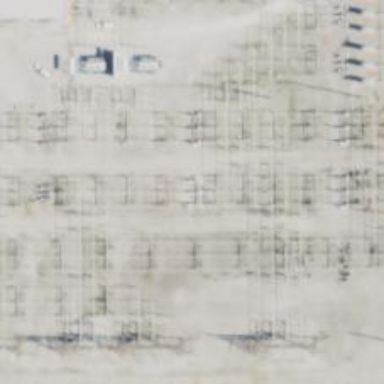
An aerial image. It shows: Switch used for power control.